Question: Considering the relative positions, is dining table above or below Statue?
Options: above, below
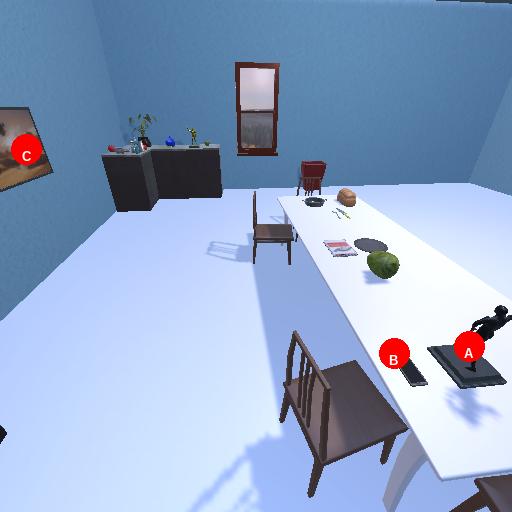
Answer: above